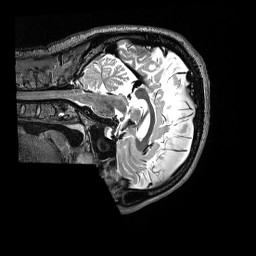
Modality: T2w
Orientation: sagittal
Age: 37
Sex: male
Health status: ill
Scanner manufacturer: siemens
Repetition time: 3.2 s